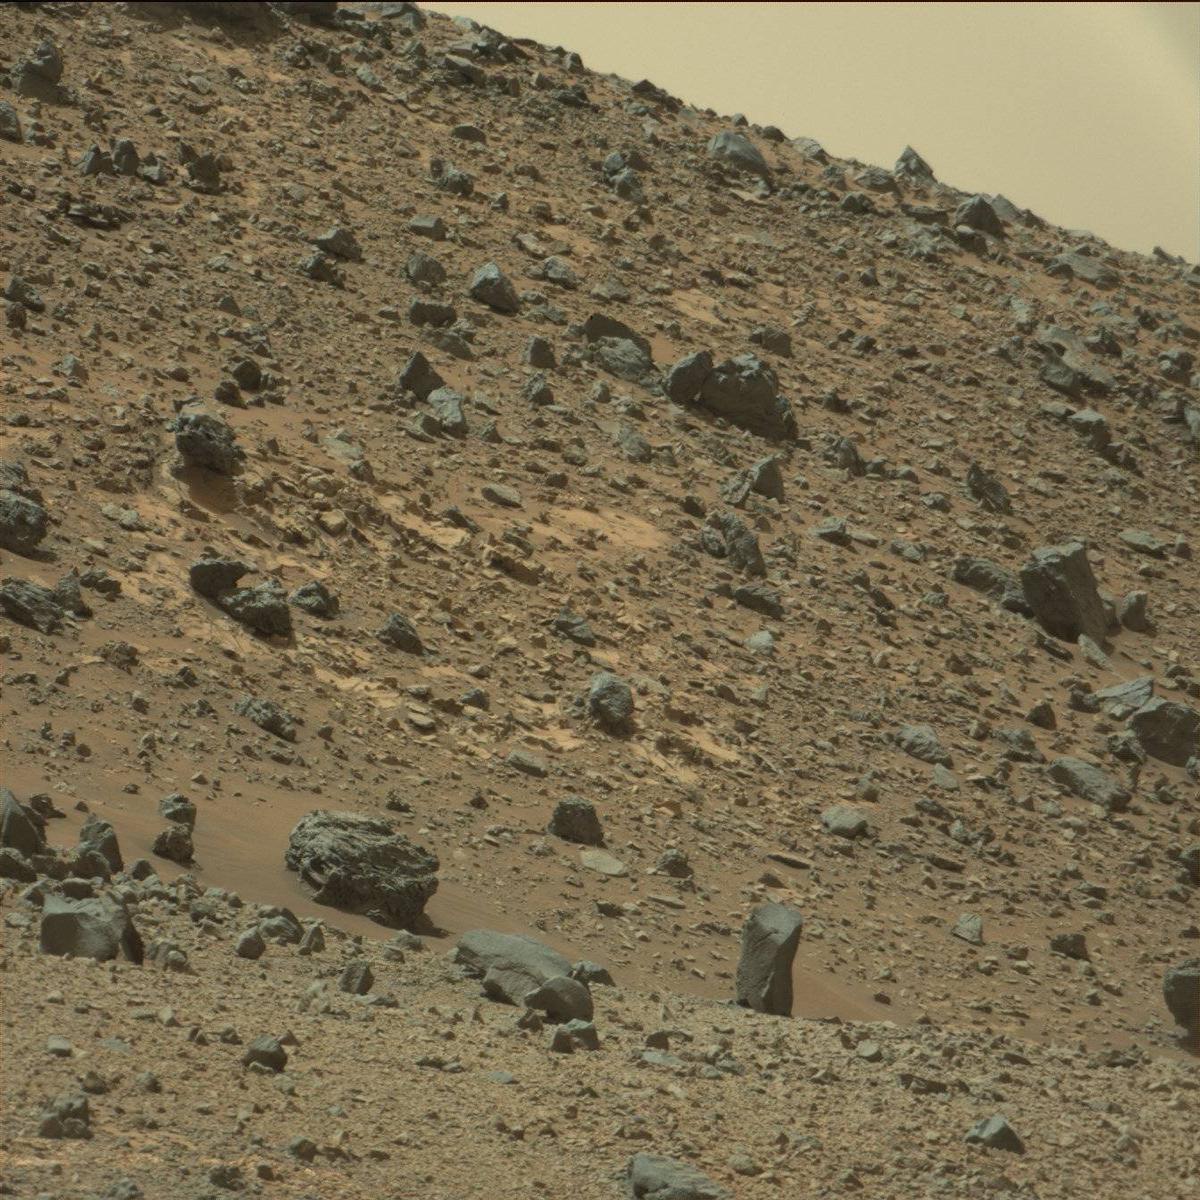
Terrain classes present: Bedrock, Rock, Sand / Soil, Sky